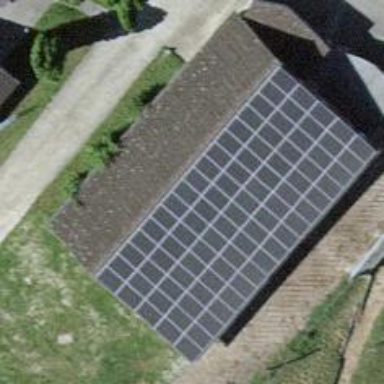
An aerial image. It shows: Solar power generator using photovoltaic method with solar photovoltaic panel types.